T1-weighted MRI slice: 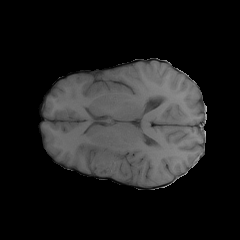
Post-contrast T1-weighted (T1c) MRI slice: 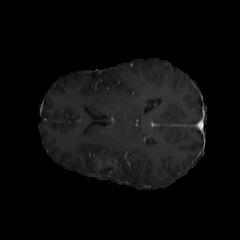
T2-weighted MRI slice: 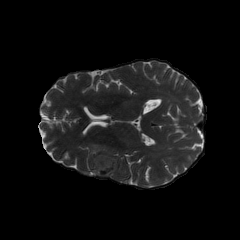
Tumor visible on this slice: yes